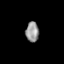
Tissue: prostate
Cell type: NK cells
Senescence score: 0.7486
Nuclear area (px): 257
Mean DAPI intensity: 149.521